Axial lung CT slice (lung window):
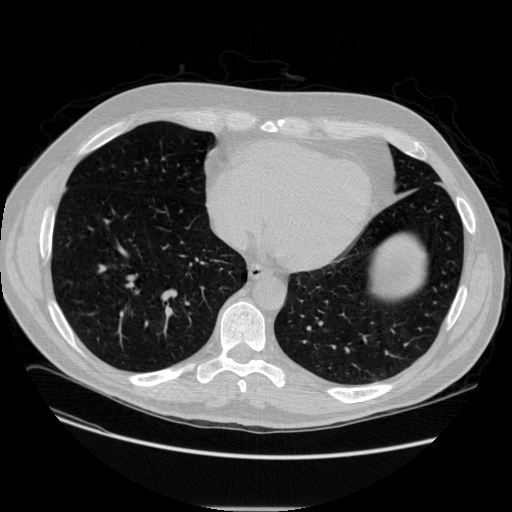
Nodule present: no